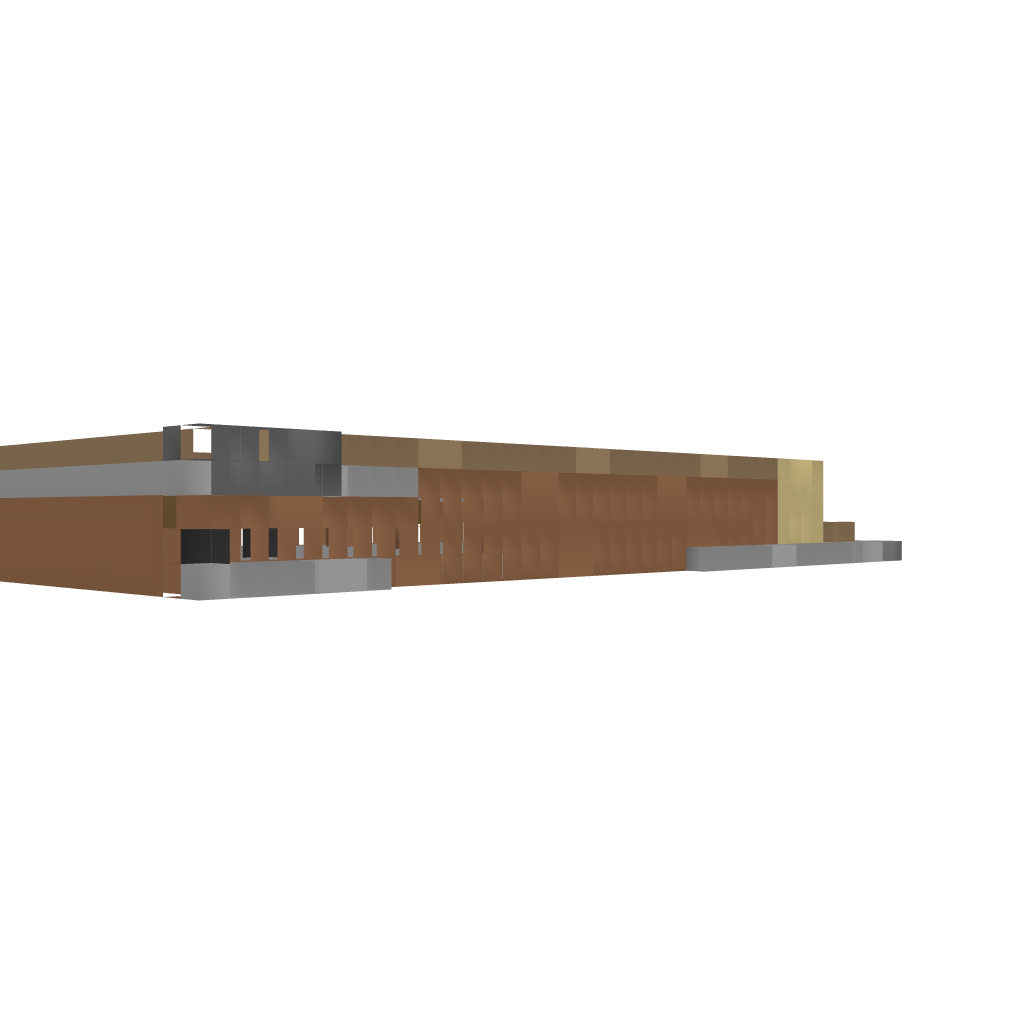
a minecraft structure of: simply archery range